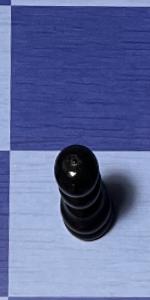
Label: Pawn_Black